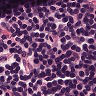
Metastatic tissue present: no